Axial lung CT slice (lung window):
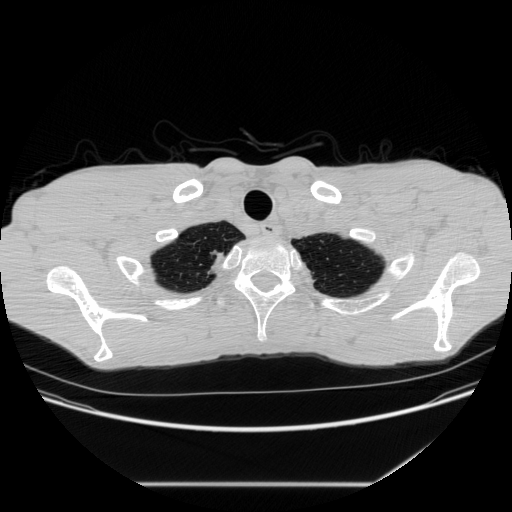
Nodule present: no